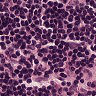
Metastatic tissue present: no